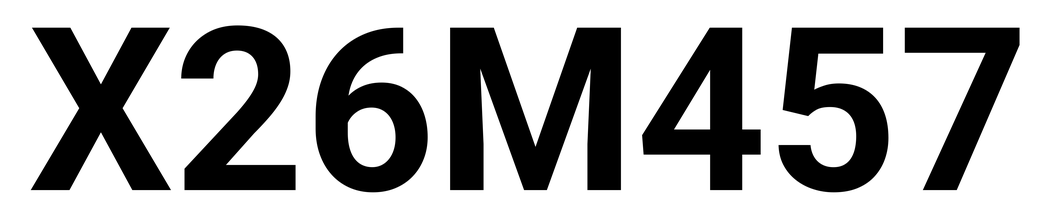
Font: Roboto_Bold